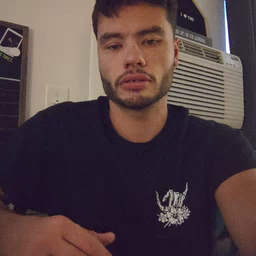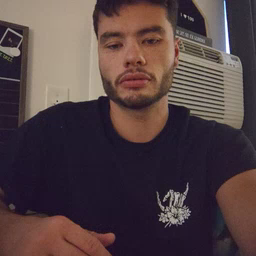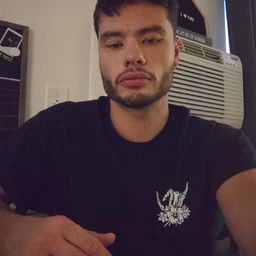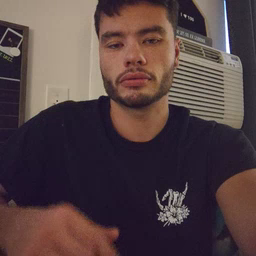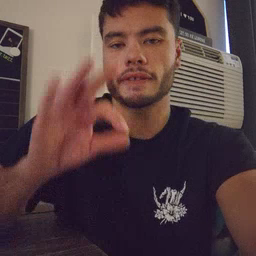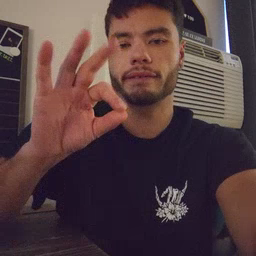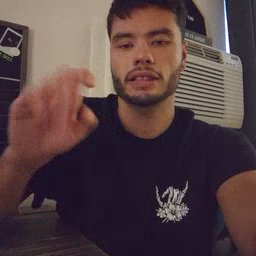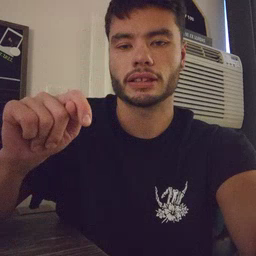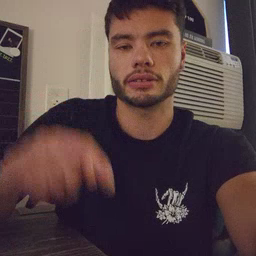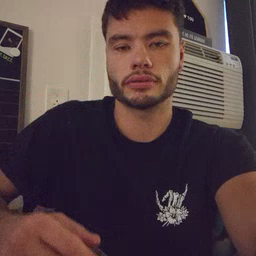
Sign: feet